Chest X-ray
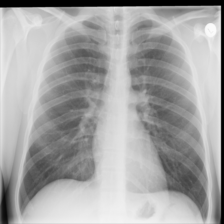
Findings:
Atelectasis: negative
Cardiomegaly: negative
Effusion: negative
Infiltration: negative
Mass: negative
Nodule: negative
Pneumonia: negative
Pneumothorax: negative
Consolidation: negative
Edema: negative
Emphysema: negative
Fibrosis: negative
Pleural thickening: negative
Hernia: negative